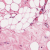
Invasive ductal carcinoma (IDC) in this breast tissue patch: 0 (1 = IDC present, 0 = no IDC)